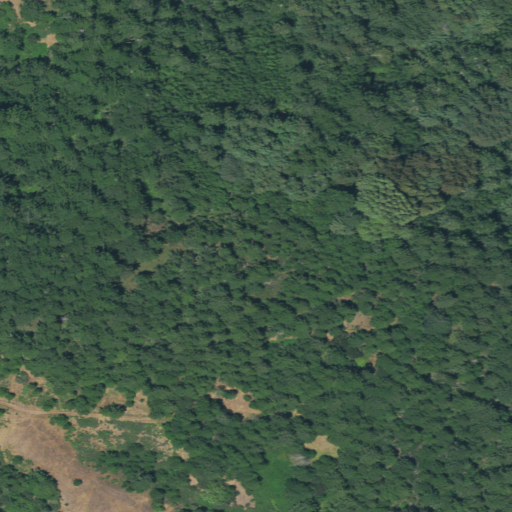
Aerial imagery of mountain in California named Shroyer Mountain containing evergreen forest, shrub, and mixed forest